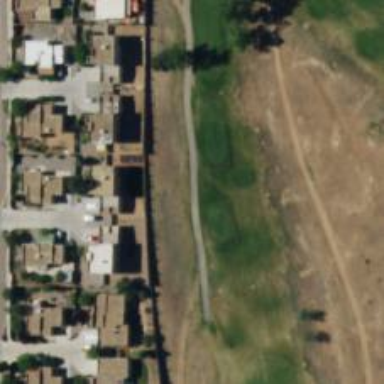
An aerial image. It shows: Path used for both walking and golf.